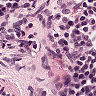
Metastatic tissue present: no